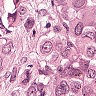
Metastatic tissue present: yes